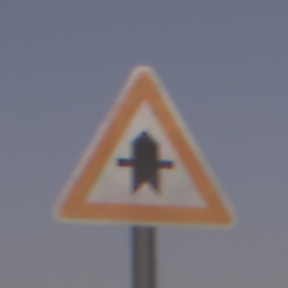
Verkehrszeichen: Vorfahrt
Umgebung: Outdoor, Nature
Tageszeit: Dusk
Wetter: Clear
Licht: Natural
Jahreszeit: NotSpecified
Kontrast: LowContrast